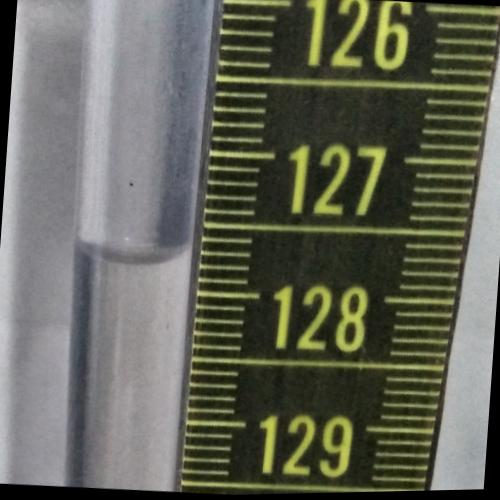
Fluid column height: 127.8 cm